Field crop: tomato
Growth stage: 2
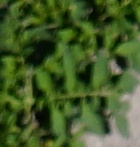
Species: tomato